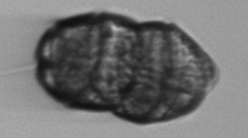
Label: Margalefidinium